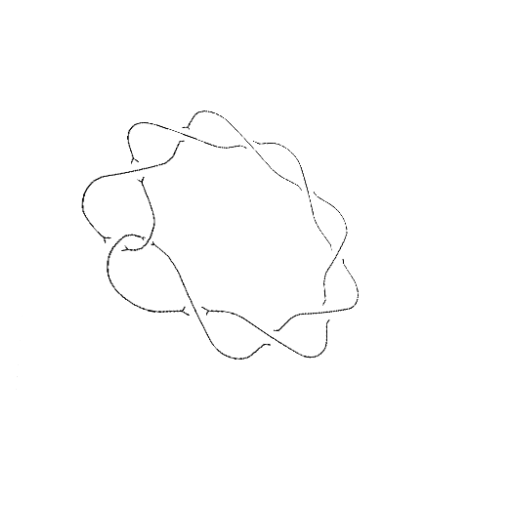
Crossing number: 10